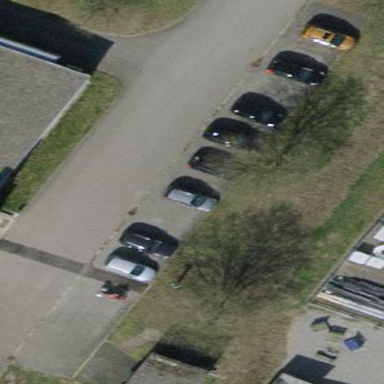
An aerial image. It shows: Street side parking area.